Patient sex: M
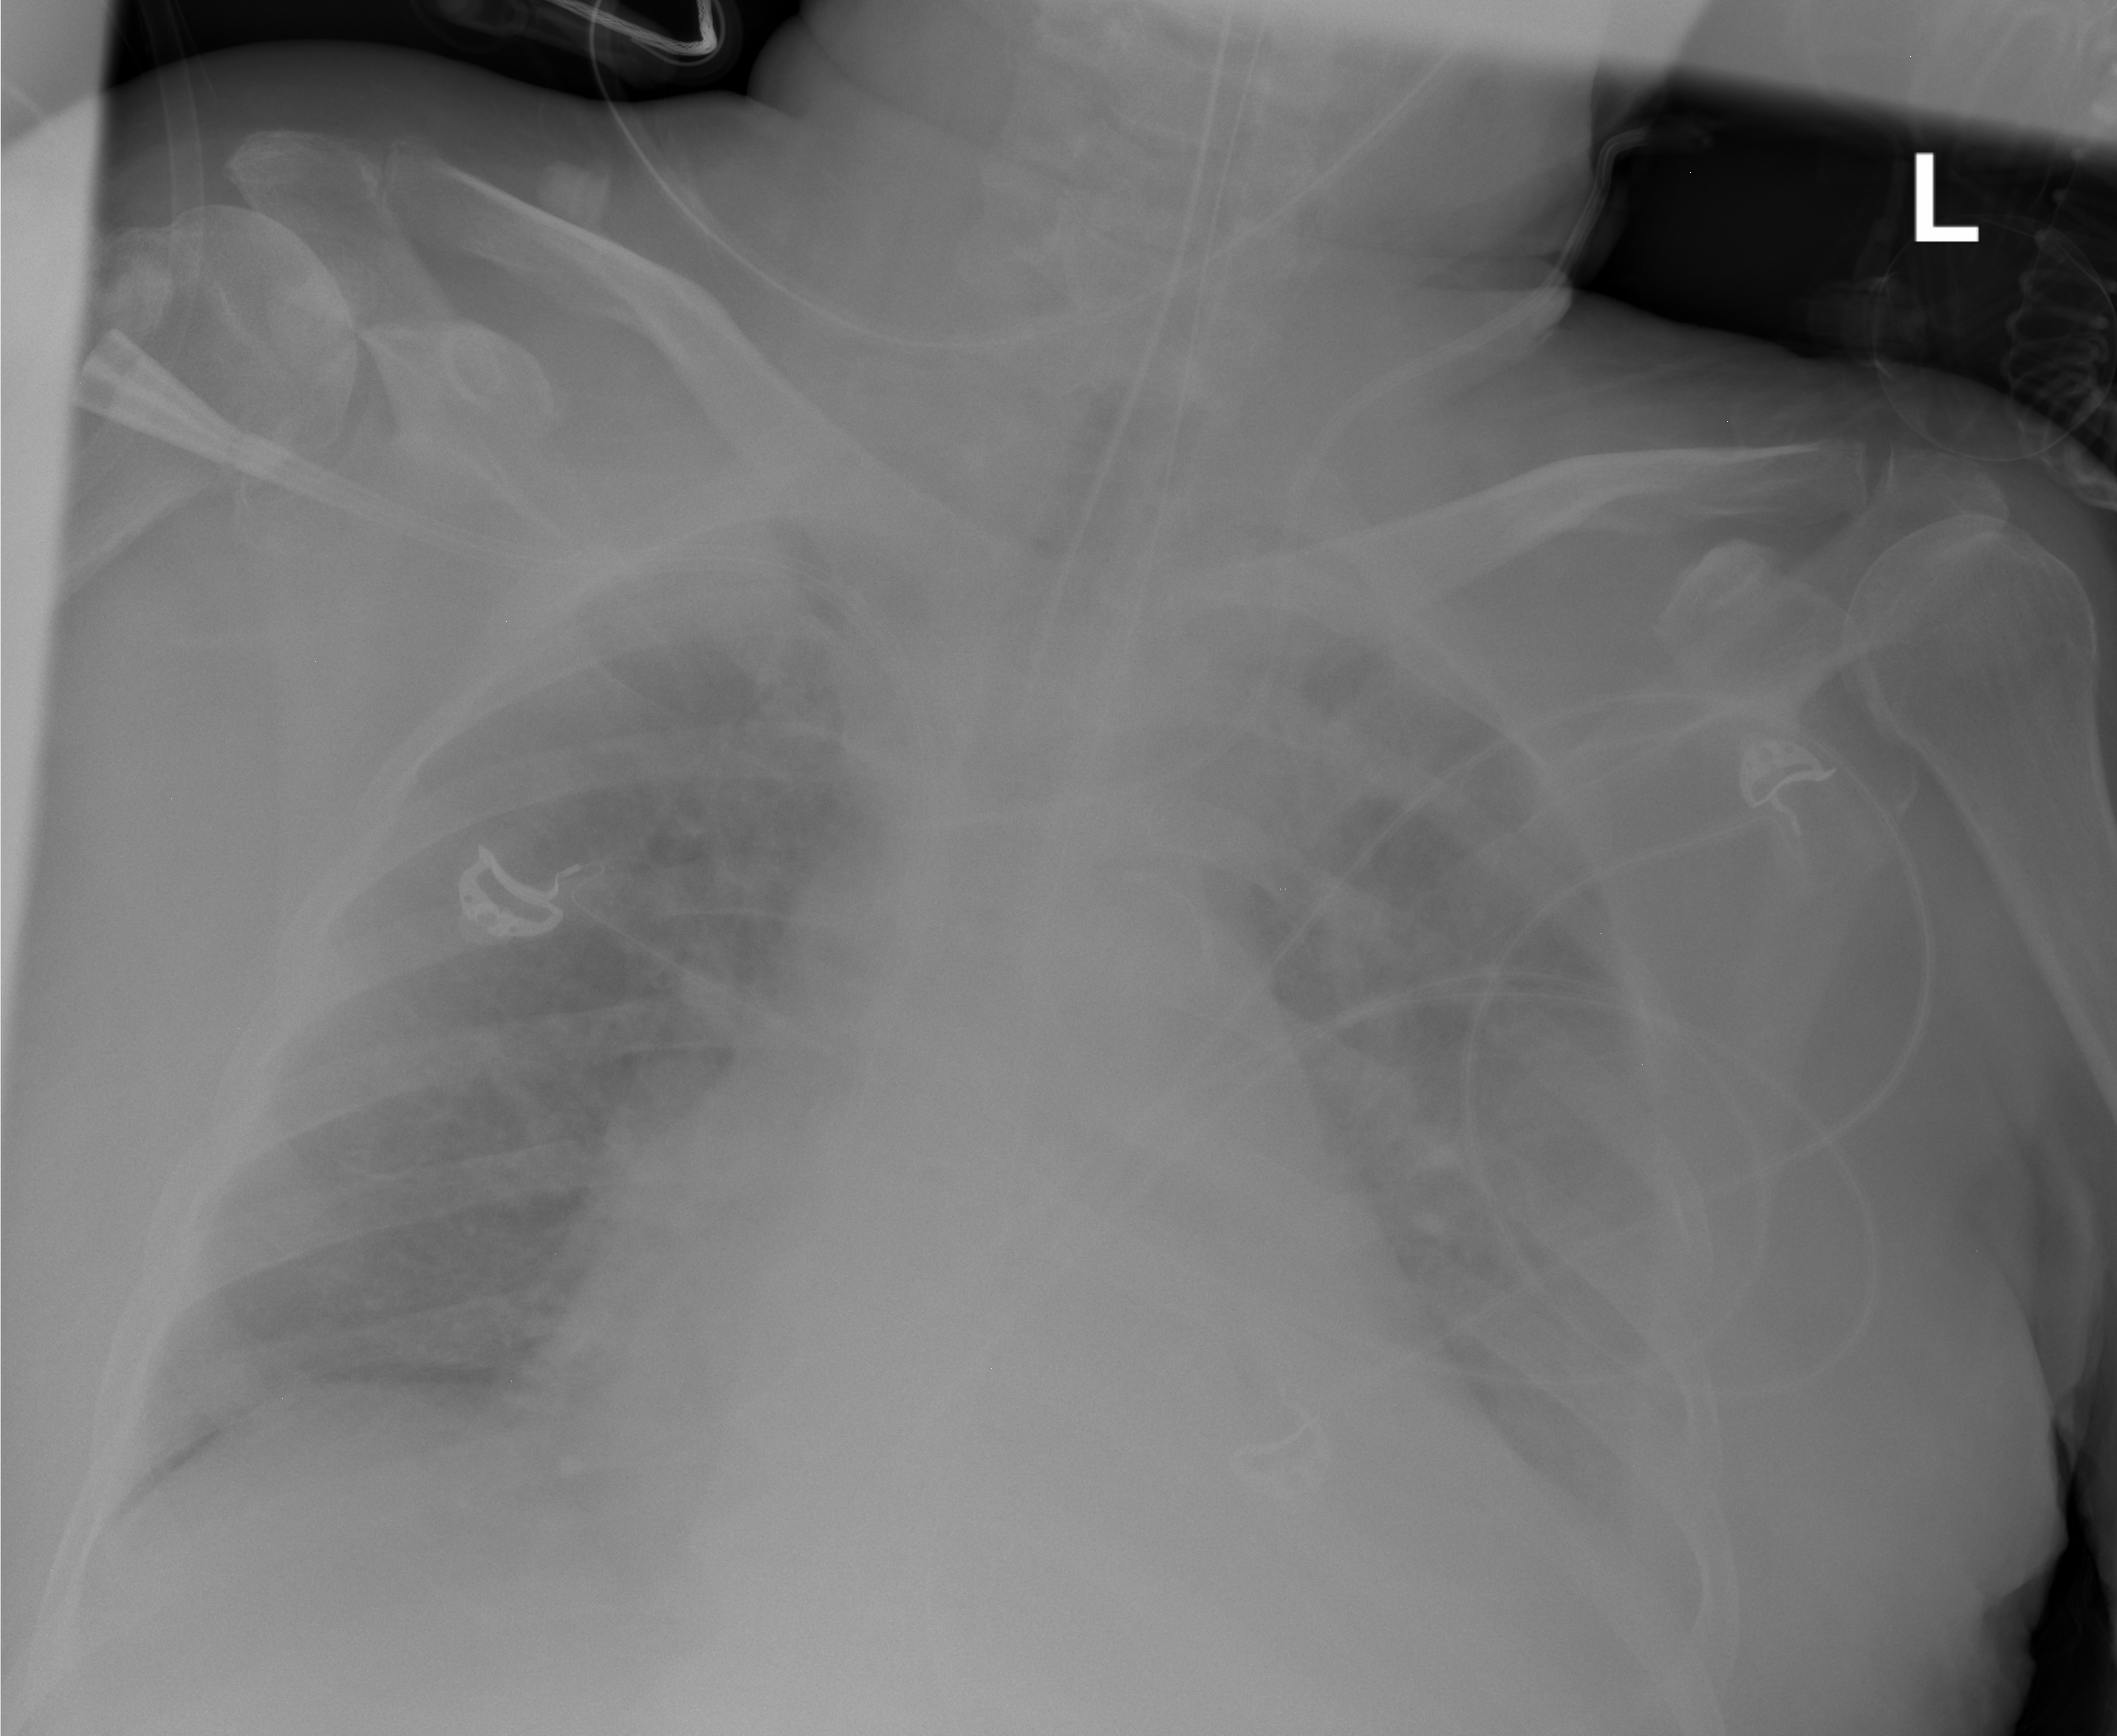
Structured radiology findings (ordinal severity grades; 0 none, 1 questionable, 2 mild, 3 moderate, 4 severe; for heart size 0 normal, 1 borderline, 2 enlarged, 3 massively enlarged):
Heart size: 3
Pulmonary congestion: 2
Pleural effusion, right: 0
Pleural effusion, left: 0
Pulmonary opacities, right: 0
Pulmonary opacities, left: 0
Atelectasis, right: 0
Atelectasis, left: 0